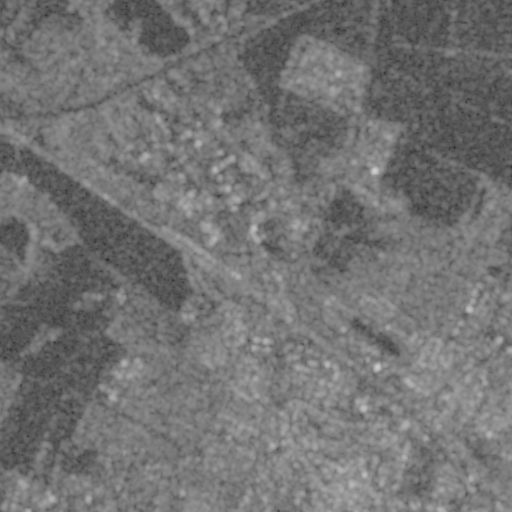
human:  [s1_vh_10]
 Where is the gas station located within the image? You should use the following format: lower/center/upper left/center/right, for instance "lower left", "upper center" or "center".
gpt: The gas station is located in the lower center of the image.
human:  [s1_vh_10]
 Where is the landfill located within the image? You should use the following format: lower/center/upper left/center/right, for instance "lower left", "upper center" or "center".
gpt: The landfill is located in the upper center of the image.
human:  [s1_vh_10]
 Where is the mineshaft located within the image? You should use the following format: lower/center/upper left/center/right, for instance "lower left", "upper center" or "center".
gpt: The mineshaft is located in the center of the image.
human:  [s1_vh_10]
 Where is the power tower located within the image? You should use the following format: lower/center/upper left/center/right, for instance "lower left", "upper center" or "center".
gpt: The power tower is located in the upper of the image.
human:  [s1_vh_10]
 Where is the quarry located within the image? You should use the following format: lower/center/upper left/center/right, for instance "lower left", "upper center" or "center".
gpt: The quarry is located in the center left of the image.
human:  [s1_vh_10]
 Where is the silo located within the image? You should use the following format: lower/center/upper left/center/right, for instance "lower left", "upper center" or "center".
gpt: The silo is located in the upper left of the image.
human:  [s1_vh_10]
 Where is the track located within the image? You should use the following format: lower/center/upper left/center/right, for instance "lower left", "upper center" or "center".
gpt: The track is located in the lower left of the image.
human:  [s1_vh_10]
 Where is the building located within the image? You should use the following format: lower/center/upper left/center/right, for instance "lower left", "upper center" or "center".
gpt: There is no building in the image.

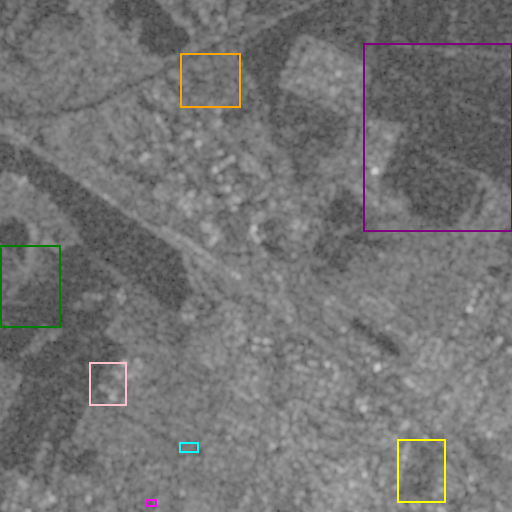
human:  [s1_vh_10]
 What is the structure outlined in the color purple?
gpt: The structure outlined in purple is a crop field.
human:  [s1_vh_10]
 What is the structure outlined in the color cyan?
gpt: The structure outlined in cyan is a gas station.
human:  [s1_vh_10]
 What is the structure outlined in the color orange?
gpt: The structure outlined in orange is a landfill.
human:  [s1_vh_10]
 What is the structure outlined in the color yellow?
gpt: The structure outlined in yellow is a park.
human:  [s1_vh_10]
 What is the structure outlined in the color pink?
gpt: The structure outlined in pink is a parking lot.
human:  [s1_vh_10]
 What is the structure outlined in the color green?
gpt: The structure outlined in green is a quarry.
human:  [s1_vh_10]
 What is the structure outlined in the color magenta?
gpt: The structure outlined in magenta is a track.
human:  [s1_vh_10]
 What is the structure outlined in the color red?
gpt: There is no red outline.